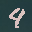
Label: 4